Field crop: tomato
Growth stage: 2
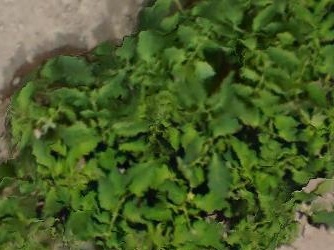
Species: tomato